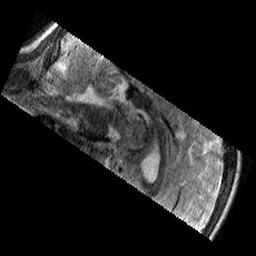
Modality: T2w
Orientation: sagittal
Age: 10
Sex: male
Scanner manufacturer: siemens
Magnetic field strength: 3 T
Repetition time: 9.23 s
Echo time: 0.067 s